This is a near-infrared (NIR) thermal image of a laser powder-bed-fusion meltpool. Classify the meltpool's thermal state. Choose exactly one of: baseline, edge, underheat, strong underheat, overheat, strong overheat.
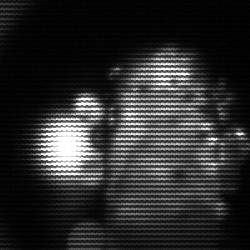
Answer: strong underheat